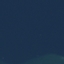
Land use / land cover: SeaLake